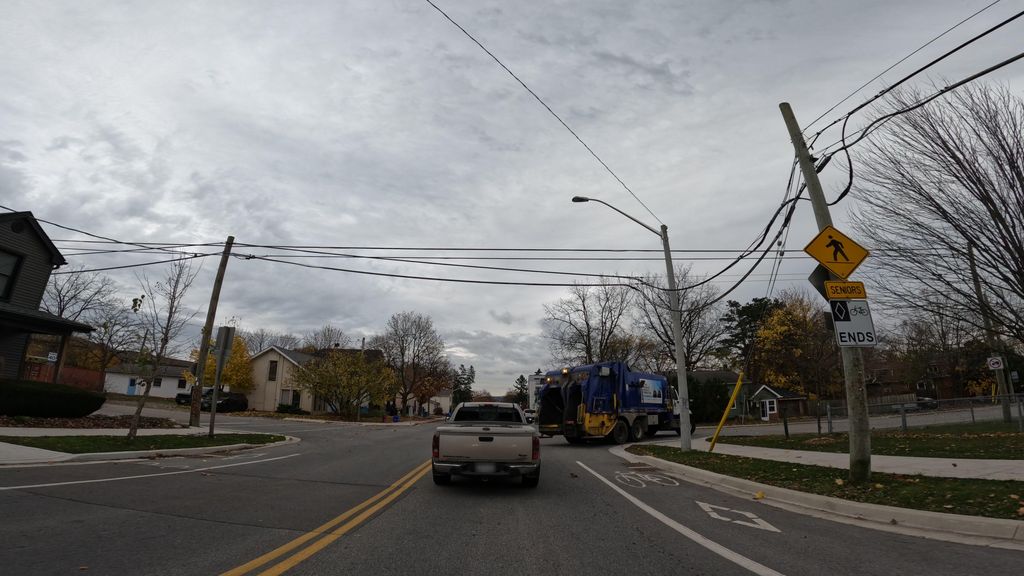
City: hamilton